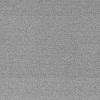
Atmospheric dust classification: dusty